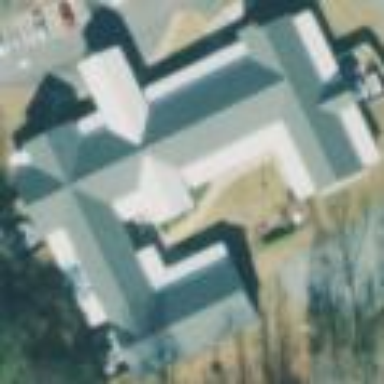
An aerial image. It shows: Building.